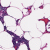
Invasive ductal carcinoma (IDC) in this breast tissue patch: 0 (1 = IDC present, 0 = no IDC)